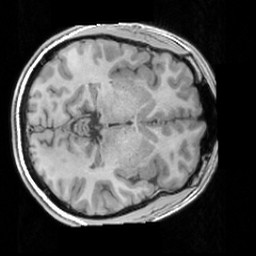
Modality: T1w
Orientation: axial
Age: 22
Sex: male
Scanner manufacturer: siemens
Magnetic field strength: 3 T
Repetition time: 1.63 s
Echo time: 0.00311 s